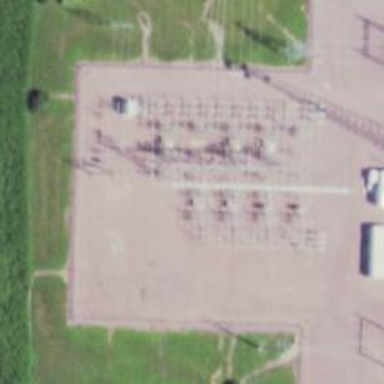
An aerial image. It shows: Switch used for power control.